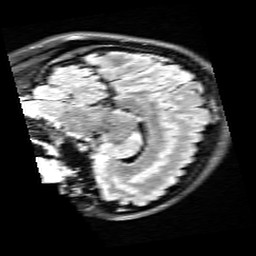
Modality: FLAIR
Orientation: sagittal
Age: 23
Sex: female
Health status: healthy
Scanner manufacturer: siemens
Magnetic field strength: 3 T
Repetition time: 9 s
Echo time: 0.088 s